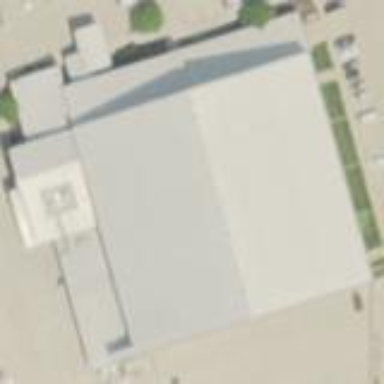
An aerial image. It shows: Building that is hangar at the airport.